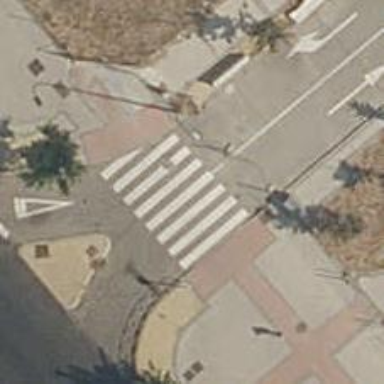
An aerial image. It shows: Uncontrolled road crossing.